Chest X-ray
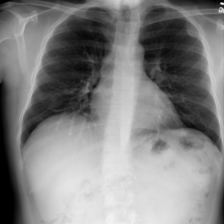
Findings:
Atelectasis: negative
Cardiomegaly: negative
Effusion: negative
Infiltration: negative
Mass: positive
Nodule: negative
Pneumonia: negative
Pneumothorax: negative
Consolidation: negative
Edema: negative
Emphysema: negative
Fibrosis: negative
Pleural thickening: negative
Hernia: negative